Field crop: maize
Growth stage: 2
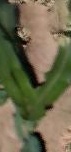
Species: maize